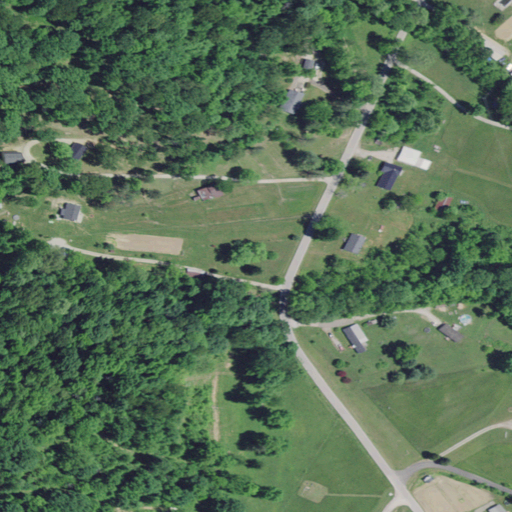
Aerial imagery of valley in Kentucky named Kagley Hollow containing deciduous forest, pasture, open development, and low intensity development